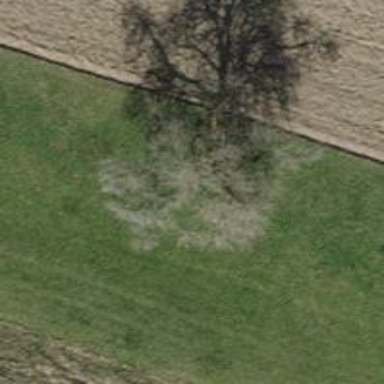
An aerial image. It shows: Single tag "natural: tree."